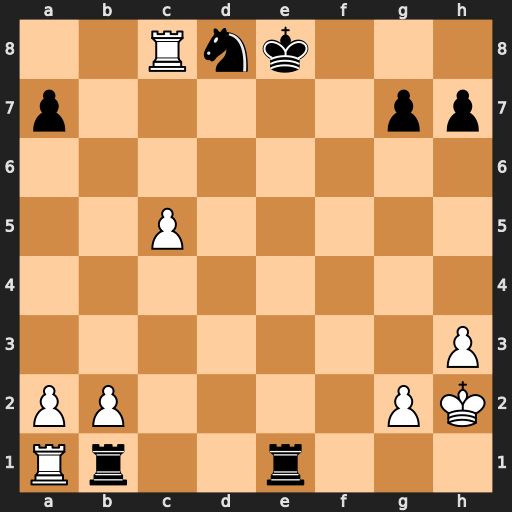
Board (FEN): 2Rnk3/p5pp/8/2P5/8/7P/PP4PK/Rr2r3
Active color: w
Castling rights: -
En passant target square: -
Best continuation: Rxb1 Rxb1 c6